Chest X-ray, AP view. Patient: 57 years old, sex F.
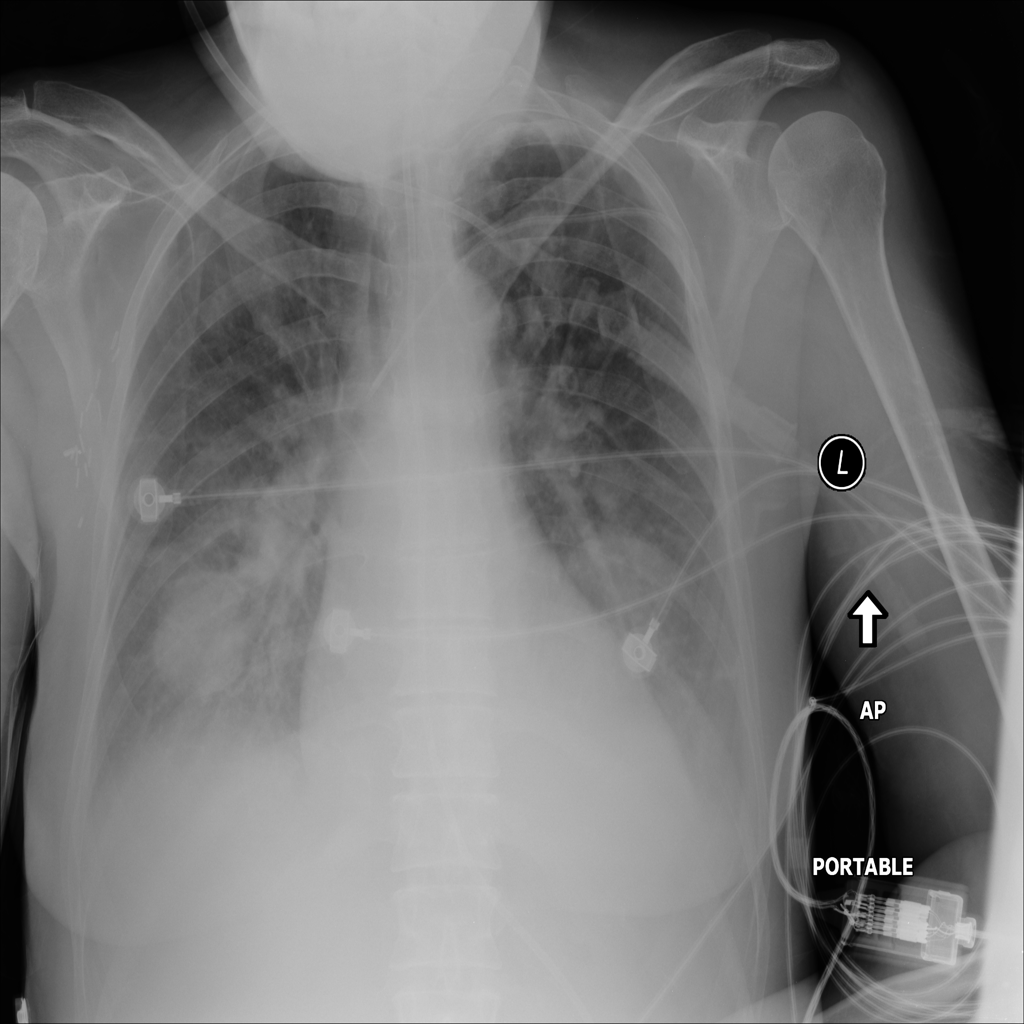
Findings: Effusion, Mass